【题型】解答题　【知识点】立体几何　【难度】medium
在三棱锥\(P-ABC\)中，\(BA \perp BC\)，\(PB \perp\)平面\(ABC\)，点\(E\)在平面\(ABC\)内，且满足平面\(PAE \perp\)平面\(PBE\)，\(AB = BC = BP = 1\)。

\vspace{1em} % 增加垂直间距，与原图格式一致

(1) 求证：\(AE \perp BE\)；

\vspace{1em}

(2) 当二面角\(E-PA-B\)的余弦值为\(\frac{\sqrt{3}}{3}\)时，求三棱锥\(E-PCB\)的体积。
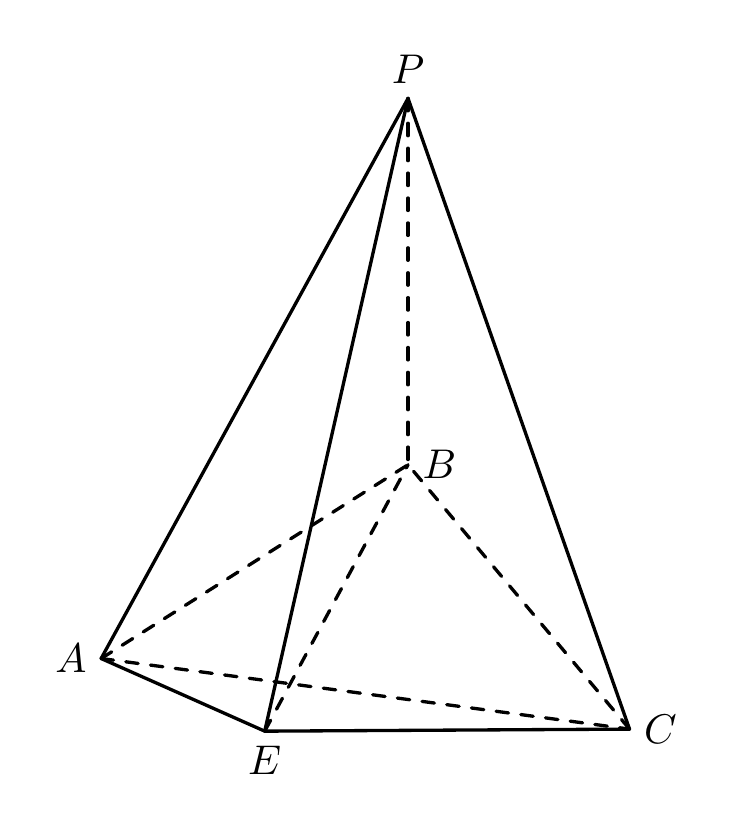
【解答】

\textbf{【答案】}
(1)证明见解析

(2)$\boldsymbol{\dfrac{1}{12}}$

\vspace{0.5em}

\textbf{【知识点】} 锥体体积的有关计算、证明线面垂直、线面垂直证明线线垂直、已知面面角求其他量

\vspace{0.5em}

\textbf{【分析】}
(1) 作$BH \perp PE$，证得$BH \perp$平面$PAE$，得到$BH \perp AE$，再由$PB \perp$平面$ABC$，证得$PB \perp AE$，利用线面垂直的判定定理，证得$AE \perp$平面$PBE$，进而证得$AE \perp BE$；

(2) 以$B$为原点，建立空间直角坐标，设$E(x,y,0)$，由$AE \perp BE$，得到$\overrightarrow{AE} \cdot \overrightarrow{BE} = 0$，求得$\left(x-\dfrac{1}{2}\right)^2 + y^2 = \dfrac{1}{4}$，在求得平面$PAE$和$PAB$的法向量$\vec{n} = (y,1-x,y)$和$\overrightarrow{BC} = (0,1,0)$，结合向量的夹角公式，列出方程求得$E$点的坐标，根据棱锥的体积公式，即可求解。

\vspace{0.5em}

\textbf{【详解】}
(1) 解：作$BH \perp PE$交$PE$于$H$，

因为平面$PAE \perp$平面$PBE$，且平面$PAE \perp$平面$PBE = PE$，$BH \subset$平面$PBE$，

所以$BH \perp$平面$PAE$，

又因为$AE \subset$平面$PAE$，所以$BH \perp AE$，

因为$PB \perp$平面$ABC$，且$AE \subset$平面$PAE$，所以$PB \perp AE$，

又因为$BH \perp AE$，$PB \perp AE$，且$PB,BH \subset$平面$PBE$，$PB \cap BH = B$，

所以$AE \perp$平面$PBE$，

因为$BE \subset$平面$PBE$，所以$AE \perp BE$。

\vspace{0.5em}

(2) 解：以$B$为原点，以$BA,BC,BP$所在的直线分别为$x,y,z$，建立空间直角坐标，

如图所示，则$B(0,0,0),P(0,0,1),C(0,1,0),A(1,0,0)$，

设$E(x,y,0)$，因为$AE \perp BE$，所以$\overrightarrow{AE} \cdot \overrightarrow{BE} = 0$，

因为$\overrightarrow{AE} = (x-1,y,0), \overrightarrow{BE} = (x,y,0)$，所以$(x-1)x + y \times y = 0$，即$\left(x-\dfrac{1}{2}\right)^2 + y^2 = \dfrac{1}{4}$，

又由$\overrightarrow{PA} = (1,0,-1), \overrightarrow{AE} = (x-1,y,0)$，

设平面$PAE$的一个法向量为$\vec{n} = (a,b,c)$，则
\[
\begin{cases}
\vec{n} \cdot \overrightarrow{PA} = a - c = 0 \\
\vec{n} \cdot \overrightarrow{AE} = a(x-1) + by = 0
\end{cases},
\]

取$a = y$，可得$b = 1-x, c = y$，所以$\vec{n} = (y,1-x,y)$，

又因为$\overrightarrow{BC} = (0,1,0)$为平面$PAB$的一个法向量，

设二面角$E-PA-B$的平面角为$\theta$，

则$\cos\theta = \dfrac{|\vec{n} \cdot \overrightarrow{BC}|}{|\vec{n}| |\overrightarrow{BC}|} = \dfrac{|x-1|}{\sqrt{(x-1)^2 + 2y^2} \times 1} = \dfrac{\sqrt{3}}{3}$，

因为$\left(x-\dfrac{1}{2}\right)^2 + y^2 = \dfrac{1}{4}$，解得$x=1,y=0$（舍去）或$x = \dfrac{1}{2}, y = \pm \dfrac{1}{2}$，

所以点$E\left(\dfrac{1}{2},\dfrac{1}{2},0\right)$或$E\left(\dfrac{1}{2},-\dfrac{1}{2},0\right)$，

所以三棱锥$E-PCB$的体积为$V_{E-PCB} = \dfrac{1}{3}S_{\triangle PCB} \cdot h = \dfrac{1}{3} \times \dfrac{1}{2} \times 1 \times 1 \times \dfrac{1}{2} = \dfrac{1}{12}$。

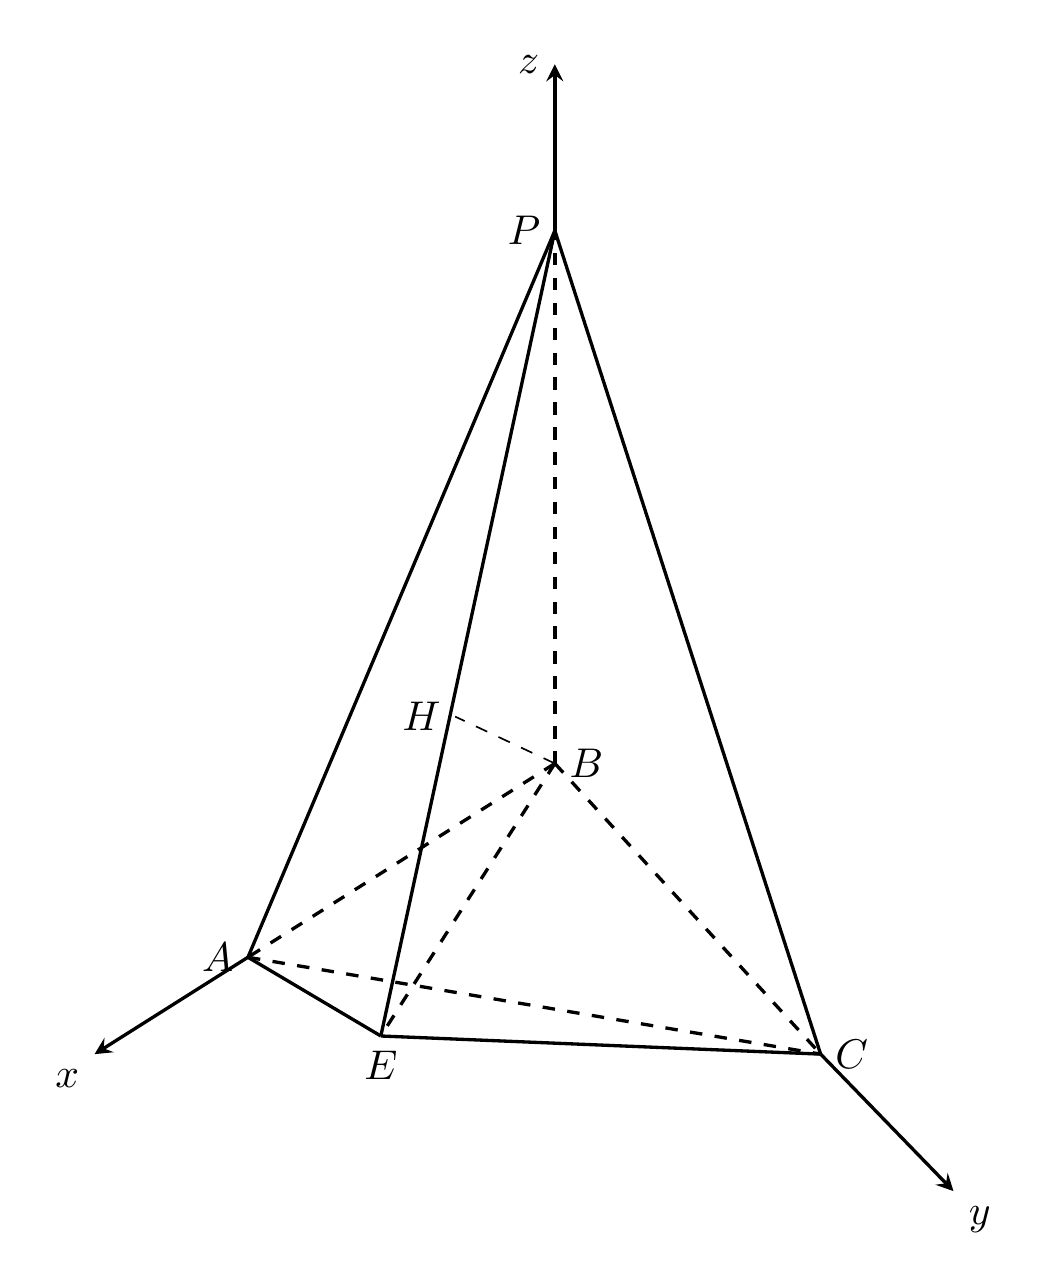